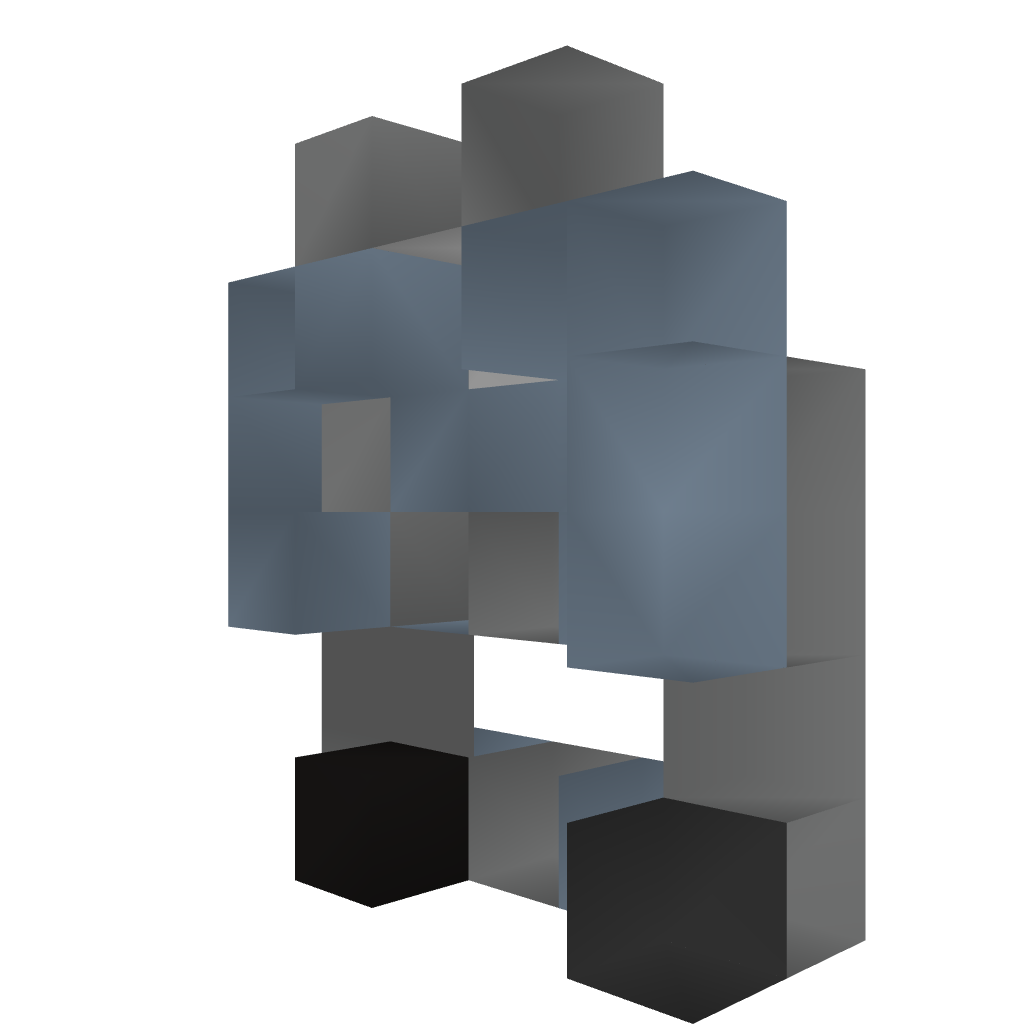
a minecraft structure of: Medieval Fisherman's House